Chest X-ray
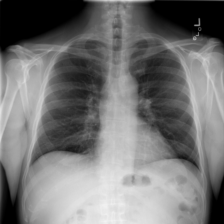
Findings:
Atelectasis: negative
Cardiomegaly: negative
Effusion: negative
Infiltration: negative
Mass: negative
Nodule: negative
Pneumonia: negative
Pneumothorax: negative
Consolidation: negative
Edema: negative
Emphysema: negative
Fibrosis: negative
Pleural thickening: negative
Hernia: negative